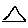
Label: triangle